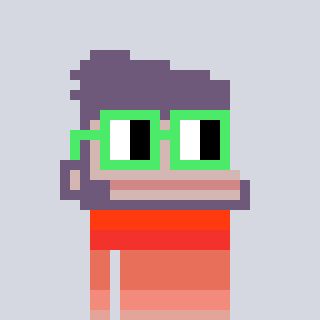
a pixel art character with square light green glasses, a ape-shaped head and a green-colored body on a cool background